Aerial crown-view tile of a tropical tree (Barro Colorado Island, Panama), acquired 20250217:
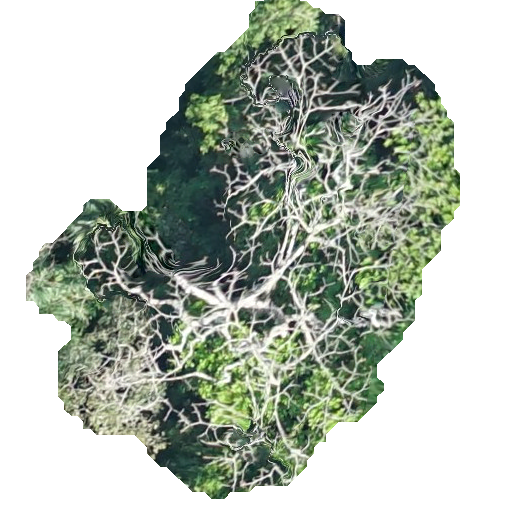
Species: Pseudobombax septenatum
GBIF accepted scientific name: Pseudobombax septenatum
Crown area: 195.636 m²